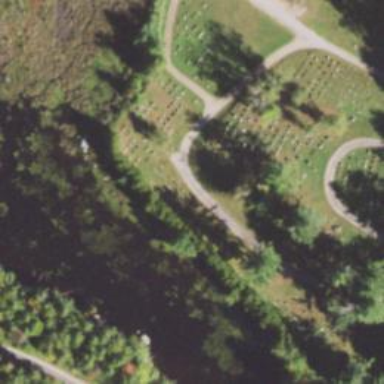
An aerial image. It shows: Cemetery.